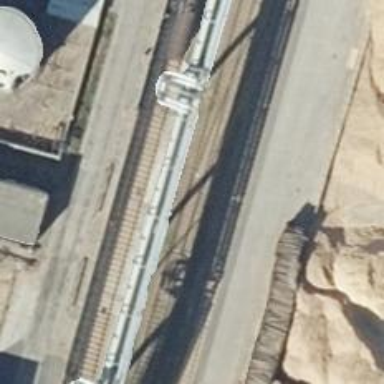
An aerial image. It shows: Railway switch.